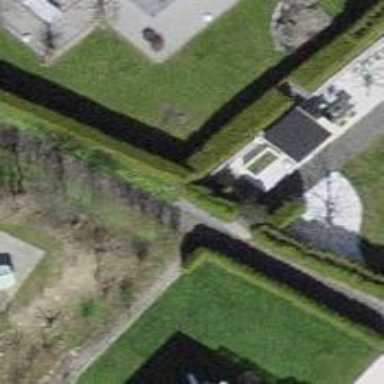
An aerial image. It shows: Hedge barrier.